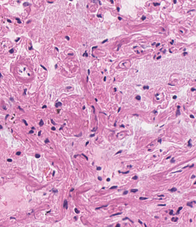
Tumor epithelial tissue: no
Tumor-associated stroma tissue: no
Normal tissue: yes